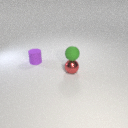
small red metal sphere to the right of small purple rubber cylinder